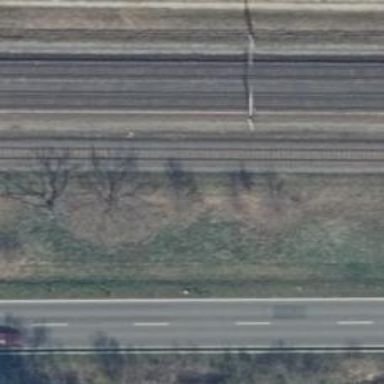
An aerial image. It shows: Railway milestone with catenary mast.